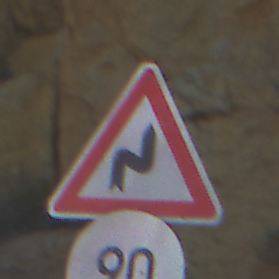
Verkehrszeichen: DoppelkurveRechts
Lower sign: Geschwindigkeit90
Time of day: MorningAfternoon
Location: Outdoor (Nature)
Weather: Clear
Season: NotSpecified
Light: Natural